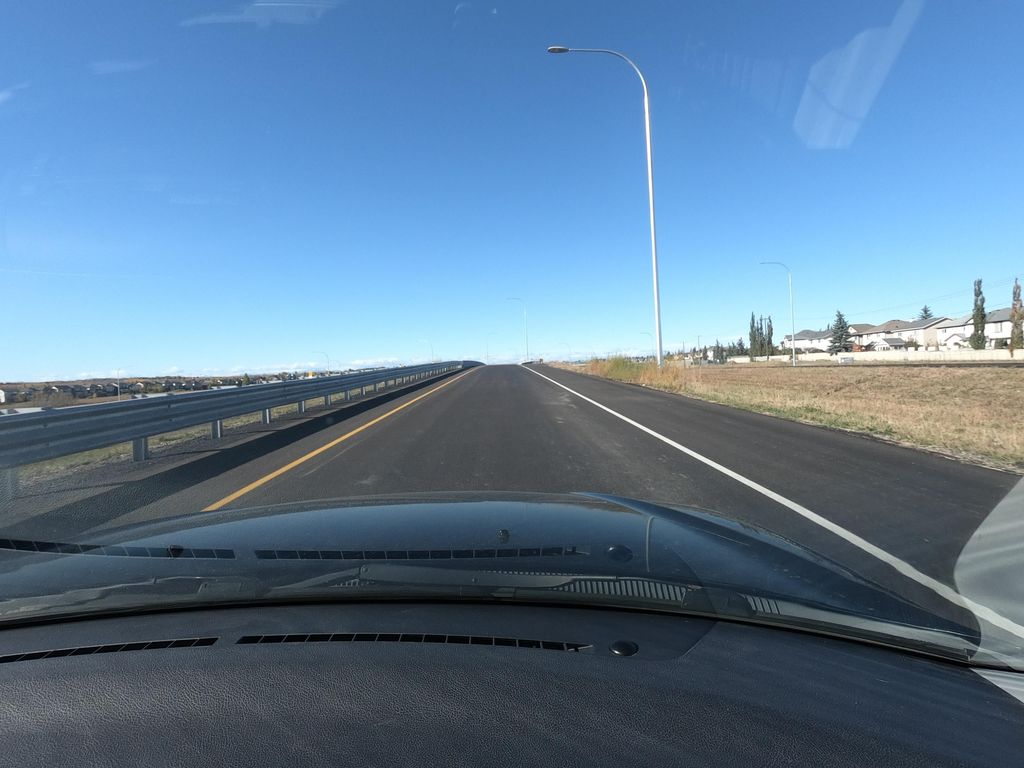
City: calgary